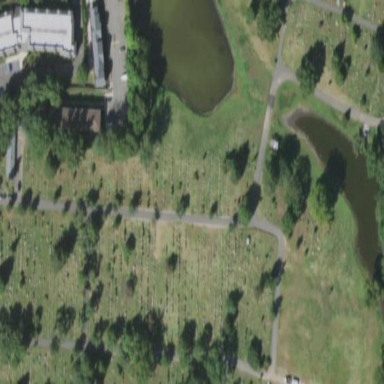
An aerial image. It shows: Cemetery.